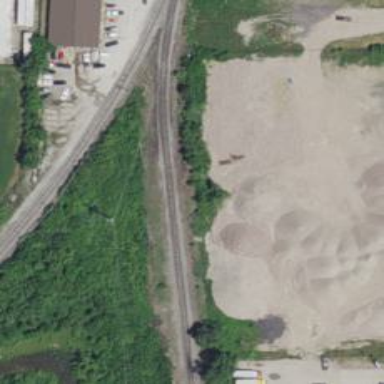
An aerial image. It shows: Railway spur service.